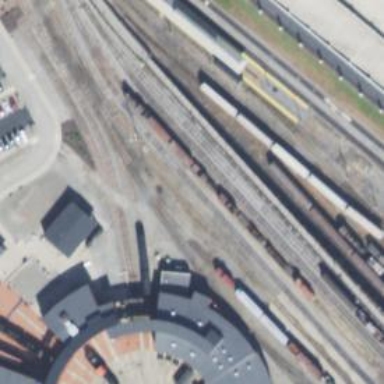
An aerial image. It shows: Preserved railway yard.